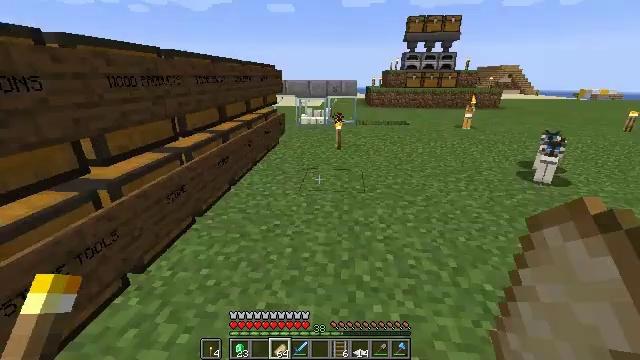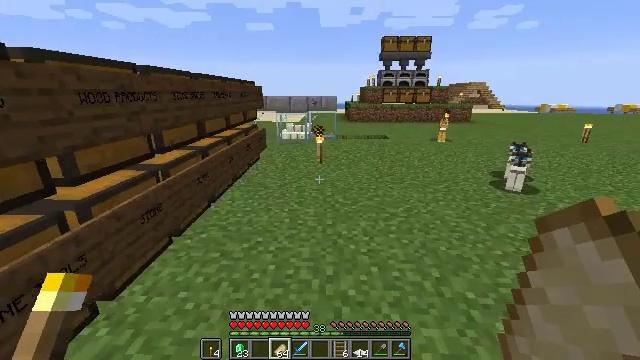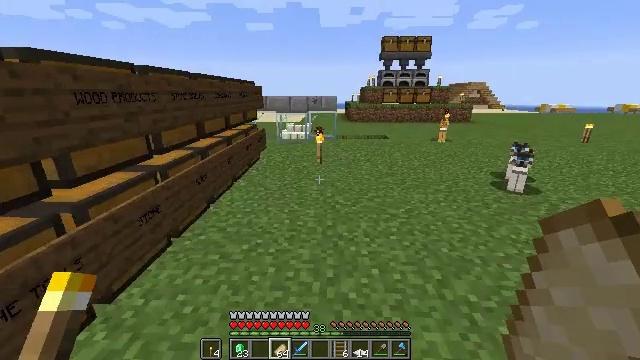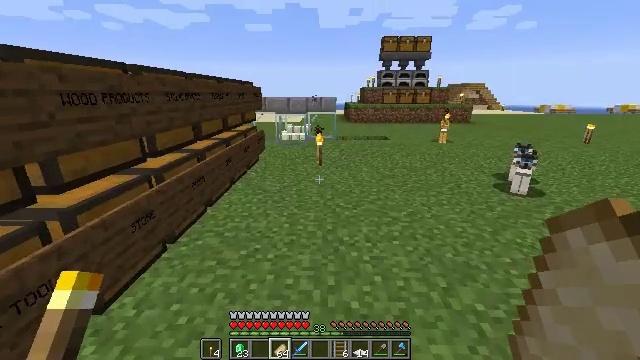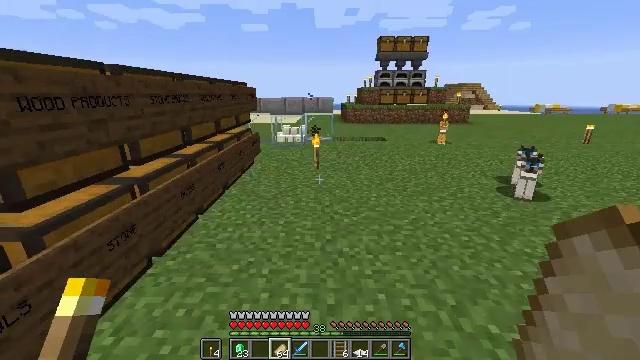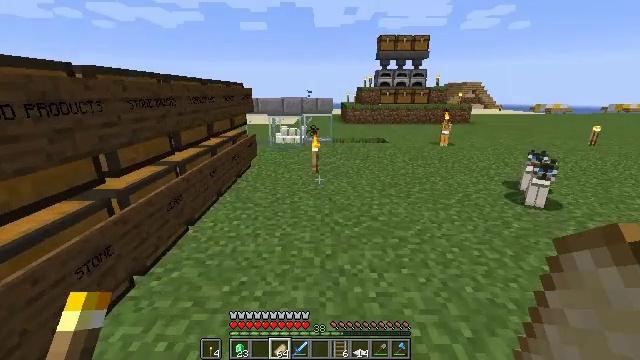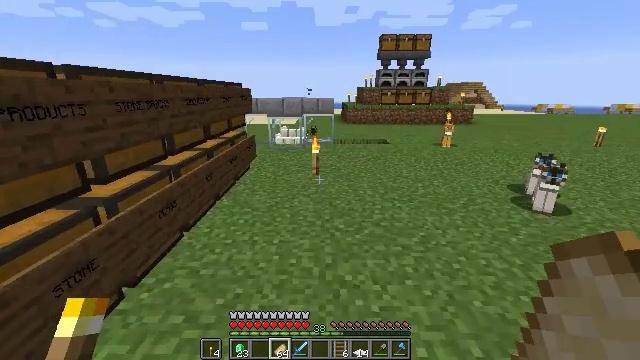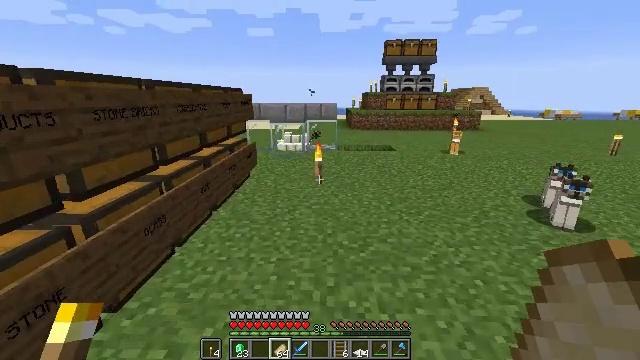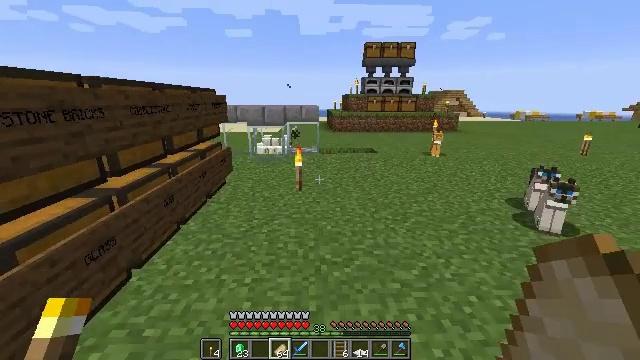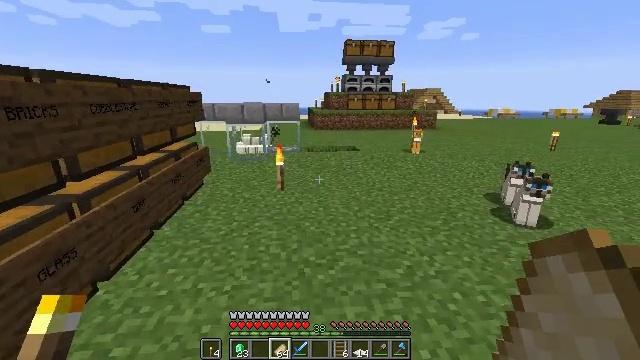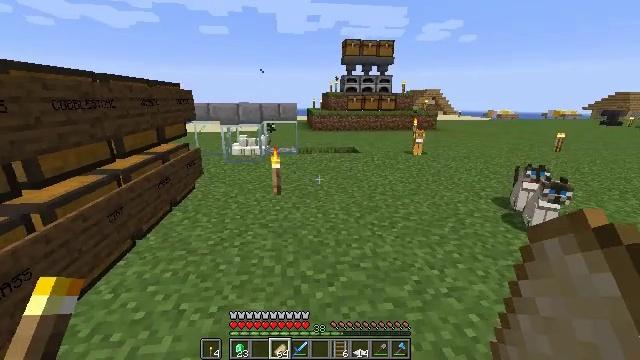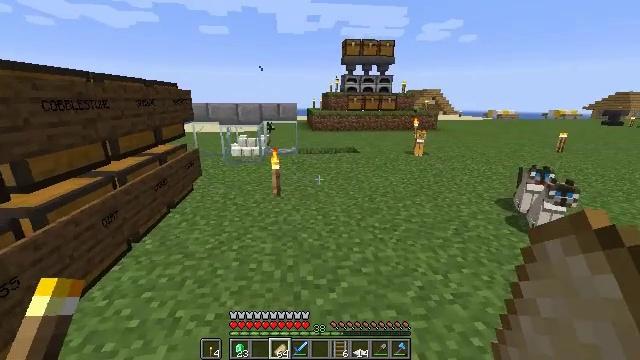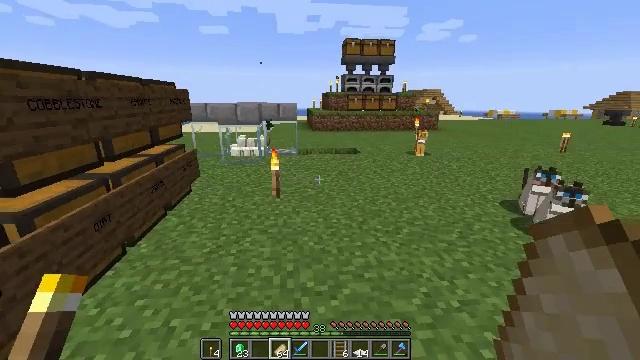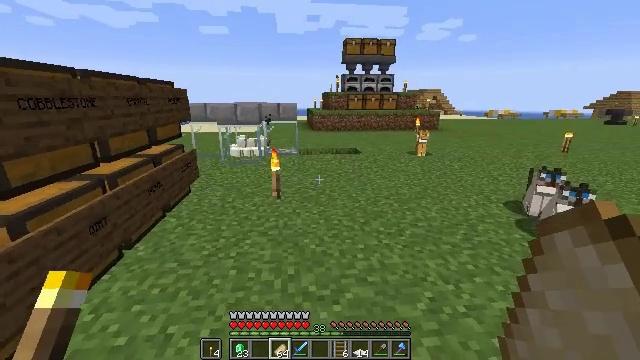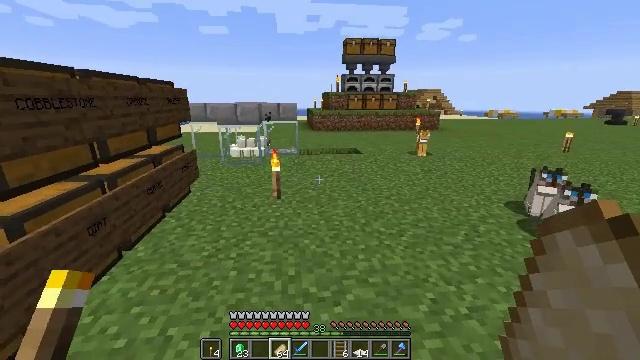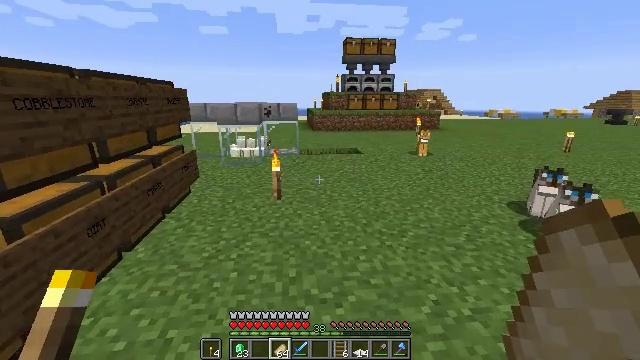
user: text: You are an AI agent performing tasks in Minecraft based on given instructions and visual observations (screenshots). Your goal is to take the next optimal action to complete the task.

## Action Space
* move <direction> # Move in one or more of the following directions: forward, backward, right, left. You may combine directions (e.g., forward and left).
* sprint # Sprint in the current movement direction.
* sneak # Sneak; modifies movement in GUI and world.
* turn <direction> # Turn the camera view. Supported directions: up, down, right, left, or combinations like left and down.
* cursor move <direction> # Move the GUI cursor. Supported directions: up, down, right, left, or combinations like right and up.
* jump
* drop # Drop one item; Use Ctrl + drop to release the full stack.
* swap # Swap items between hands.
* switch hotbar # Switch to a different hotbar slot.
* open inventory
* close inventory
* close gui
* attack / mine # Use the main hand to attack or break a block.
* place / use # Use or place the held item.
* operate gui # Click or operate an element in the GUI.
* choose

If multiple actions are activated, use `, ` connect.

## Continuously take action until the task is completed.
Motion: motion action
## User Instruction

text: Recycle the blast furnace by breaking it.
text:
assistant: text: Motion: turn right and up
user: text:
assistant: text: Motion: move forward
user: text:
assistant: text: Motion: move forward
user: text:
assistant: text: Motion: move forward
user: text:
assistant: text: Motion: move forward
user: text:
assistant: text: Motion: move forward
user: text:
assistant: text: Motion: move forward, turn up
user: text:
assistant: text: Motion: move forward, turn right
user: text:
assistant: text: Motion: move forward, turn right
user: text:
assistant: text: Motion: move forward
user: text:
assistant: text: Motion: no_op
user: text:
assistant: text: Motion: no_op
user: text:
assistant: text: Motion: no_op
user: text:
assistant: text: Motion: no_op
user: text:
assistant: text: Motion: no_op
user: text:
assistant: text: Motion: no_op
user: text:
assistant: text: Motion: no_op
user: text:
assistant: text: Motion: turn right
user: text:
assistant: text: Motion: turn right
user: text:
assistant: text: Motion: no_op
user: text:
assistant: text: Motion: no_op
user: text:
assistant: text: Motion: no_op
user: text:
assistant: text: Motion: no_op
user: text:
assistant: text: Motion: turn right
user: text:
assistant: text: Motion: turn right and down
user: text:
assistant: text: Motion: turn right and down
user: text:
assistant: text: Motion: turn right
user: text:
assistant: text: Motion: turn right
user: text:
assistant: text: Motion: turn right
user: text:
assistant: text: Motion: turn right